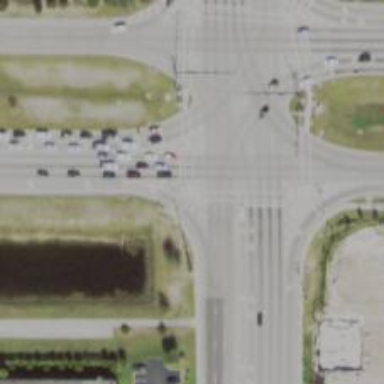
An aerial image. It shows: Footway that serves as traffic island.